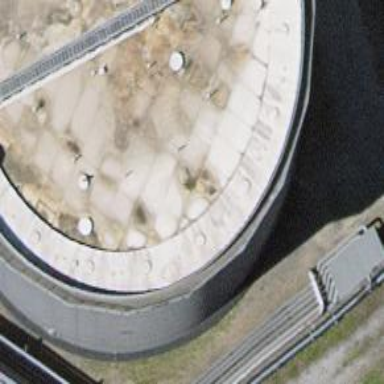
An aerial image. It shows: Building with storage tank.